Interaction volume radius: 10 \u00c5
Interaction volume height: 10 \u00c5
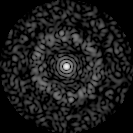
Disorder parameter: 0.8354